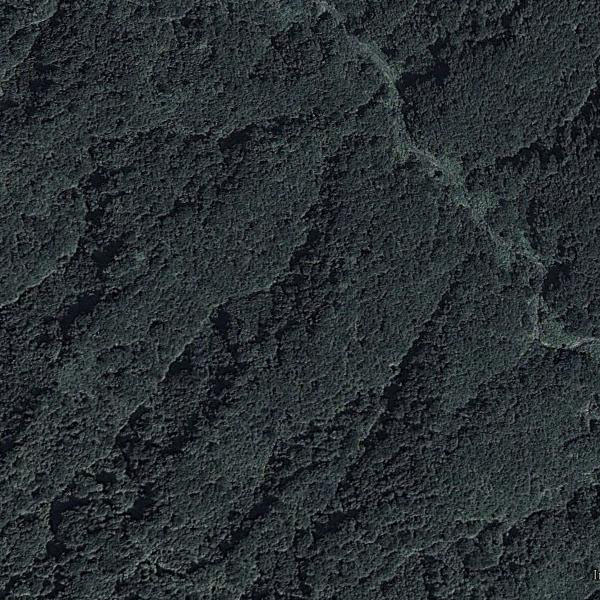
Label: Forest